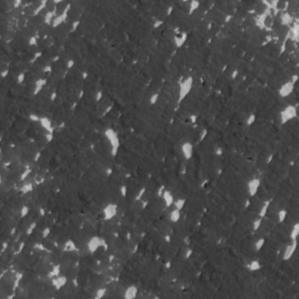
Label: frost